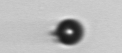
Label: bead